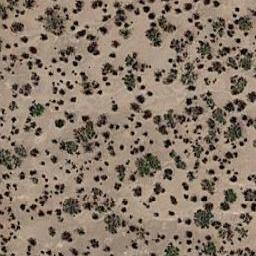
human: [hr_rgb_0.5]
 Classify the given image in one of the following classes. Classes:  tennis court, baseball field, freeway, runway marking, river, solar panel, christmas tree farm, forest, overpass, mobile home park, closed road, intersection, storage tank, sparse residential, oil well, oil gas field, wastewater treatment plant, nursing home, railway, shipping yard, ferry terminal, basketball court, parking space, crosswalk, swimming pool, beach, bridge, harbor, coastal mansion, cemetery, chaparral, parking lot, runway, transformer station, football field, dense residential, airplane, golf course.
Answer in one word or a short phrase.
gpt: chaparral